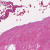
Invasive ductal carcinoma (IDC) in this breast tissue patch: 0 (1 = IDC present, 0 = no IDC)